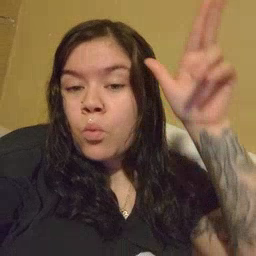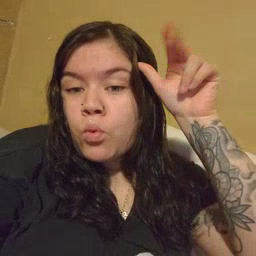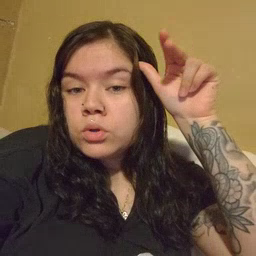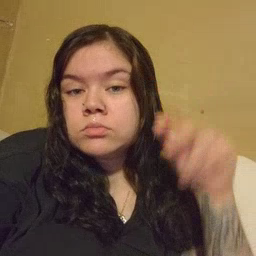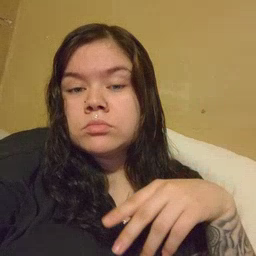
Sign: horse